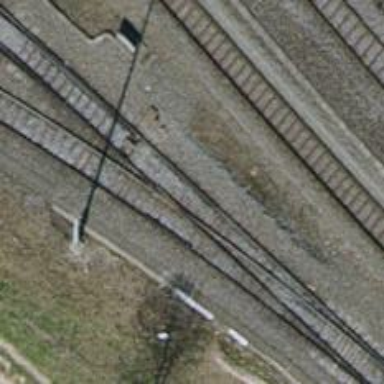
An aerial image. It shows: Railway yard with one track.